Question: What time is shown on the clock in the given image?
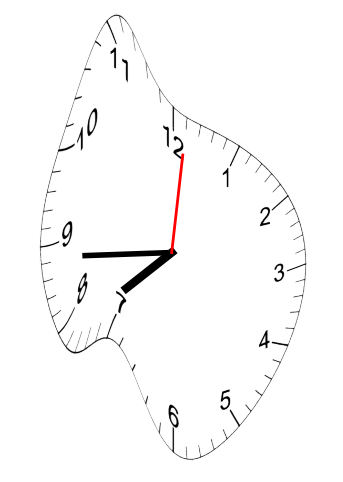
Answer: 07:44:01